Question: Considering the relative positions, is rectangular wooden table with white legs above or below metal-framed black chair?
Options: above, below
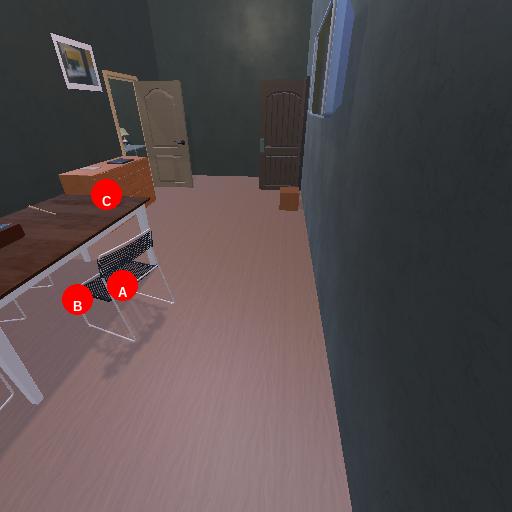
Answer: above